Field crop: maize
Growth stage: 2
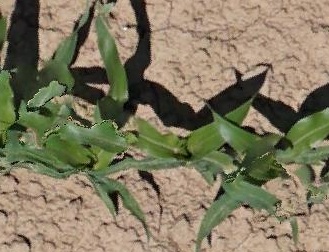
Species: maize